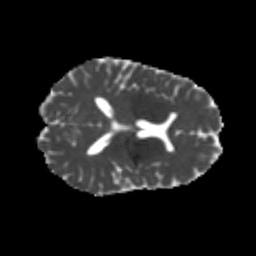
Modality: MD
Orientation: axial
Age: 22
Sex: female
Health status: healthy
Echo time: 0.074 s